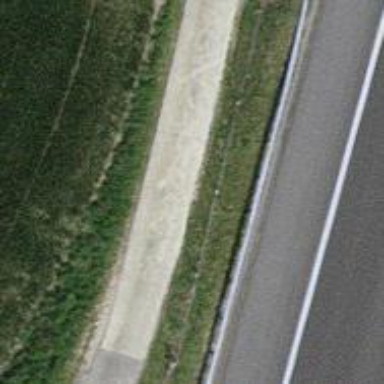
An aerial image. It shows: Asphalt track with grade1 surface.